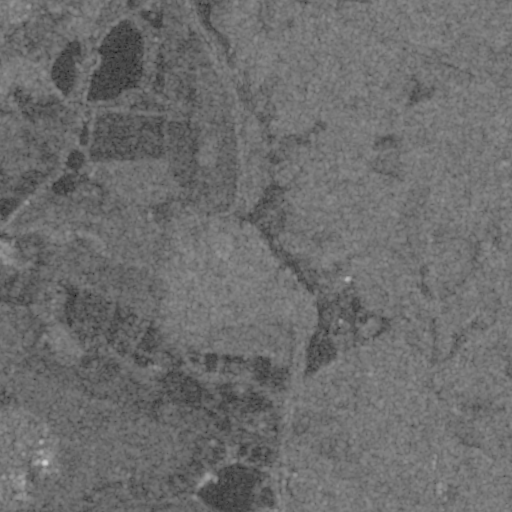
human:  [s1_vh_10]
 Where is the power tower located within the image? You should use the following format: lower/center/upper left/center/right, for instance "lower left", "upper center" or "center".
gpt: The power tower is located in the upper left of the image.
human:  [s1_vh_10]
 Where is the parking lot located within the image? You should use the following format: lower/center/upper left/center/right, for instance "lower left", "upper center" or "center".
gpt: There is no parking lot in the image.

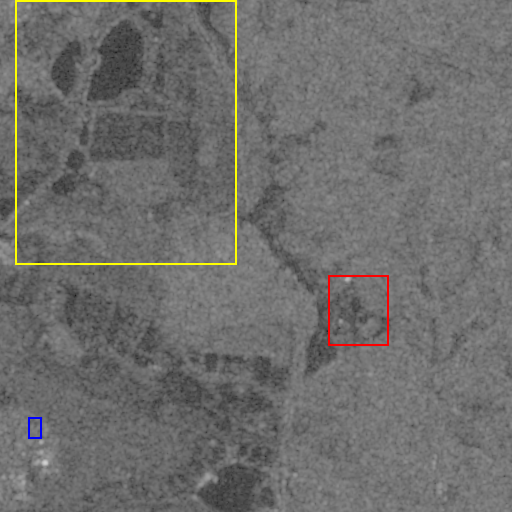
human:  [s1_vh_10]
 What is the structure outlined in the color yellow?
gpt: The structure outlined in yellow is a crop field.
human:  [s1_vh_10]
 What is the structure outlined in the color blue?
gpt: The structure outlined in blue is a park.
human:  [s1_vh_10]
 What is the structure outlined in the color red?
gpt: The structure outlined in red is a wastewater plant.
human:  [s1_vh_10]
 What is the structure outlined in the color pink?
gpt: There is no pink outline.